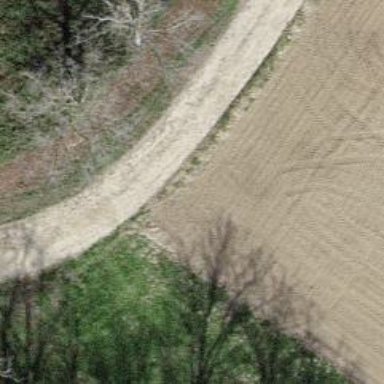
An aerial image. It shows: Unpaved track road.